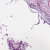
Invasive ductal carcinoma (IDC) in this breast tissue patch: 0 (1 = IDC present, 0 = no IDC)